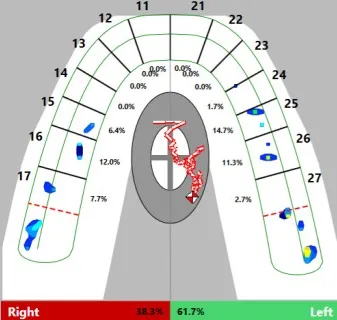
Intermediate occlusal registration (T-Scan Novus).
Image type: radiology (ultrasound)